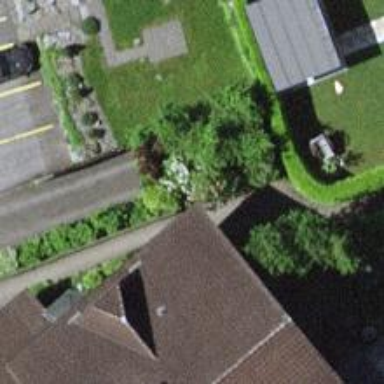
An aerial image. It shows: Retaining wall.